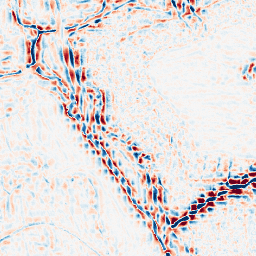
Category: wavelet
Decomposition family: wavelet_reverse_biorthogonal
Decomposition parameters: wavelet: rbio5.5
level: 3
Upsampling method: regularized
Upsampling parameters: scale: 2
lambda_reg: 0.001
Upsampling scale: 2